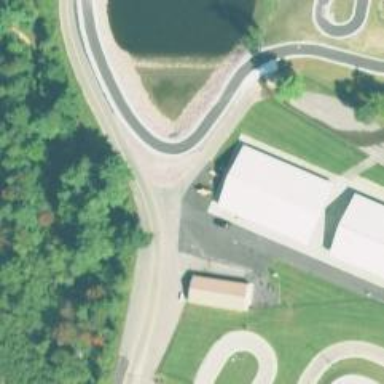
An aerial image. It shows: Karting raceway for sports activities.